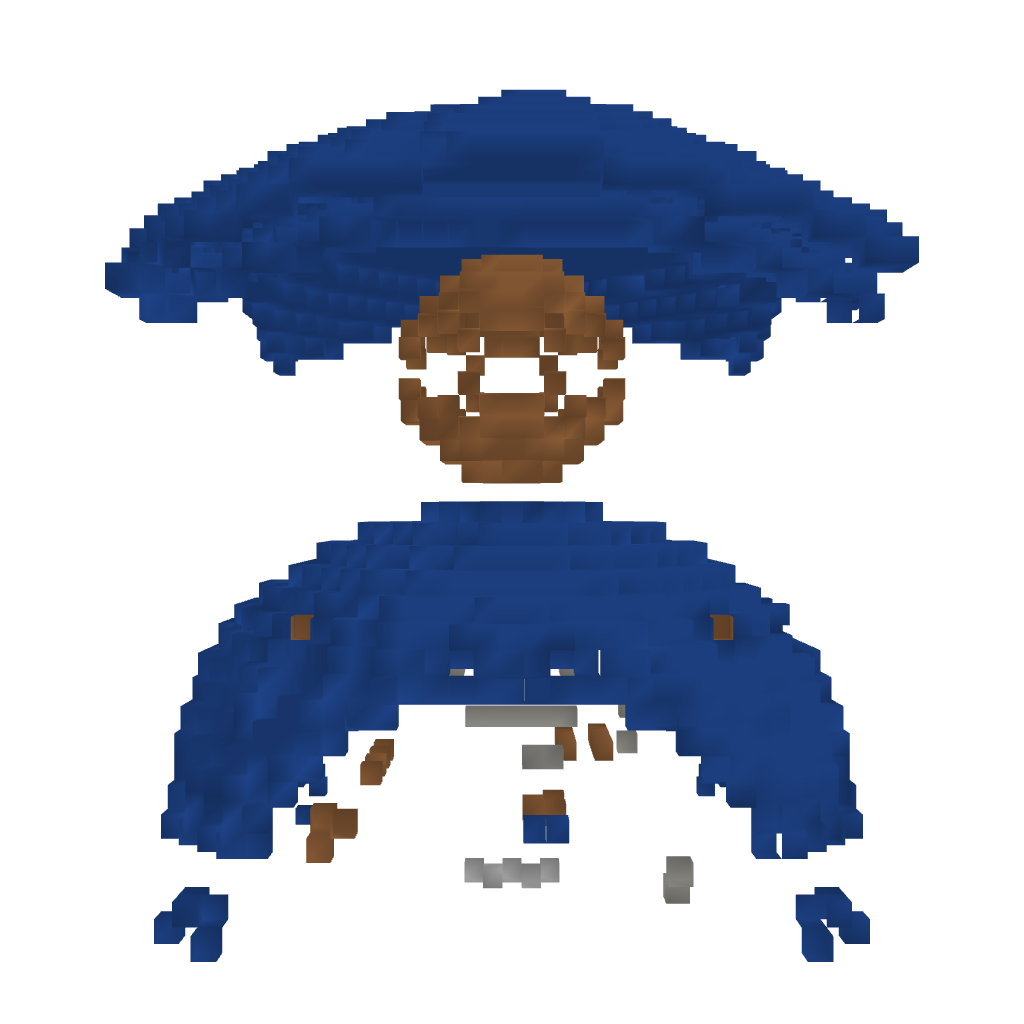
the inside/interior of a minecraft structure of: Octopus Temple